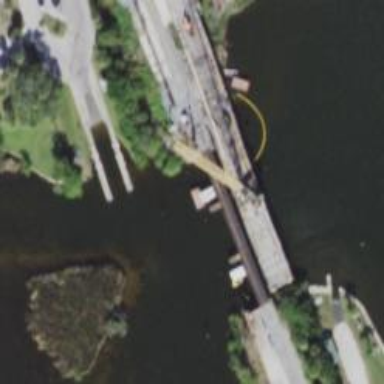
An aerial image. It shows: Bridge.